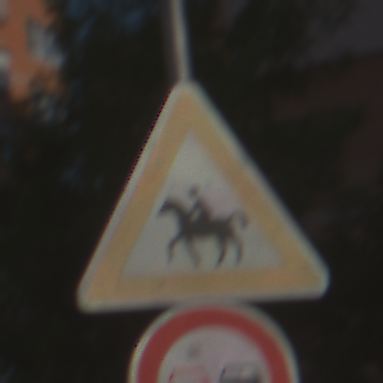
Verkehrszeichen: ReiterRechts
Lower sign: Ueberholverbot
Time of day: MorningAfternoon
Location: Outdoor (Suburban)
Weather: PartlyCloudy
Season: NotSpecified
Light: Natural